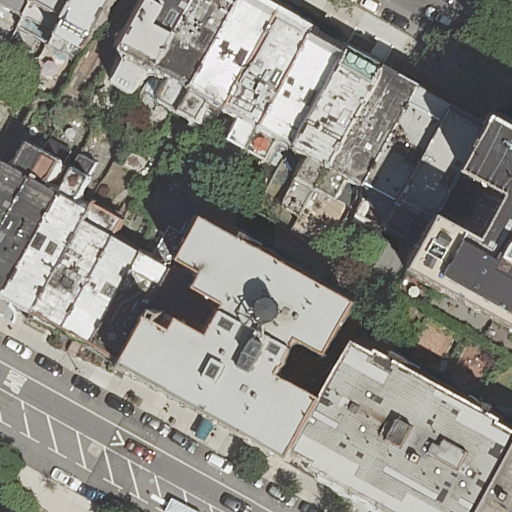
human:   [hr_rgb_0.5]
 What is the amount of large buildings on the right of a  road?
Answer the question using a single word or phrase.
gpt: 1

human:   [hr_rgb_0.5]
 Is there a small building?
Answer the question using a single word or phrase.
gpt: yes

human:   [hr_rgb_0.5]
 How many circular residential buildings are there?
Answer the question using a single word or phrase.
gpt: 0

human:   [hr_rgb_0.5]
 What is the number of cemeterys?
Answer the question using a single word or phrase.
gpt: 0

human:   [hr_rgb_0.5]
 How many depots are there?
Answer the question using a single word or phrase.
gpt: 0

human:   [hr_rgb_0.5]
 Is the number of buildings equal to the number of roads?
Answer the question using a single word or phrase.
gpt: no

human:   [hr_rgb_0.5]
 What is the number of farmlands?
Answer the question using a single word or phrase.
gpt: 0

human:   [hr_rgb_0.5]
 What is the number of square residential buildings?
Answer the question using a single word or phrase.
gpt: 0

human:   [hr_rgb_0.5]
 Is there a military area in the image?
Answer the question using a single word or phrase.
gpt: no

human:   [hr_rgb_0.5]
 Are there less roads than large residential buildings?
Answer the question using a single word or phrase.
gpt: no

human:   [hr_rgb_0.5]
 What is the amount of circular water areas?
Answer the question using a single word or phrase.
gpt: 0

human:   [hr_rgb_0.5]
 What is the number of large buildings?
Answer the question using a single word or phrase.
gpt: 2

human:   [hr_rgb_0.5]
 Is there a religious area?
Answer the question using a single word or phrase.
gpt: no

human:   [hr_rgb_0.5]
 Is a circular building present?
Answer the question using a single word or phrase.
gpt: no

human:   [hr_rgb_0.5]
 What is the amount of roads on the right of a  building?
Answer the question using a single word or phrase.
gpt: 1

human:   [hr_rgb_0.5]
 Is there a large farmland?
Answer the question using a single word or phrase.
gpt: no

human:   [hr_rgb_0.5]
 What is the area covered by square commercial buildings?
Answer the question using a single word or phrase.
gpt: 0m2

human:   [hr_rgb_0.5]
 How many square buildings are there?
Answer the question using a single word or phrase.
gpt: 0

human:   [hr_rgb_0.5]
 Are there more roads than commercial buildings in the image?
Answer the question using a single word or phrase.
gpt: yes

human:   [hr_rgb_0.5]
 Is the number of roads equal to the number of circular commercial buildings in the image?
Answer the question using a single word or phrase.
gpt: no

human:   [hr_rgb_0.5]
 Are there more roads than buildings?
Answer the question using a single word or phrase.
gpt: no

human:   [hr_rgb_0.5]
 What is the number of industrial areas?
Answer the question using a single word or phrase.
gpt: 0

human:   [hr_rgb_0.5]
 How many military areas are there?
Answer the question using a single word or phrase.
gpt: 0

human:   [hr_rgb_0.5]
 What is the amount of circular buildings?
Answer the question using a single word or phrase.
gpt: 0

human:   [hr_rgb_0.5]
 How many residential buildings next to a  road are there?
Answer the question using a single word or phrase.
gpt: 22

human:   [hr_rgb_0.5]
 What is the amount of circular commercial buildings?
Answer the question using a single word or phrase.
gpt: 0

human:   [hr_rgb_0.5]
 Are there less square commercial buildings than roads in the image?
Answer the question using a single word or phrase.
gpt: yes

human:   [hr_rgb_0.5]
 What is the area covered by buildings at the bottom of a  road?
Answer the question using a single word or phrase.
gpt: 3768m2

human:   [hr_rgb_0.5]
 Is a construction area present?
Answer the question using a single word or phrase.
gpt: no

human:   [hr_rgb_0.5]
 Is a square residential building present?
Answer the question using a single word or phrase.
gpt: no

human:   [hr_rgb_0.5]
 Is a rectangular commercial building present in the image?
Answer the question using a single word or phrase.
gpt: no

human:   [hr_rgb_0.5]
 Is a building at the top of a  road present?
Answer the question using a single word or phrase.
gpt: yes

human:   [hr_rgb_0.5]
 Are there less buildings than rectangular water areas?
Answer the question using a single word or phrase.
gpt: no

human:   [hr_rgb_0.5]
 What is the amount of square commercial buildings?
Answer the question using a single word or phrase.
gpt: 0

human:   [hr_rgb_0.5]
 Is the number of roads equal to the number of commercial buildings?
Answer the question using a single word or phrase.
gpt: no

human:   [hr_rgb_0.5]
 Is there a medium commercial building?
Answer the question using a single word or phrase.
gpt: no